Field crop: maize
Growth stage: 1
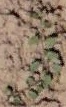
Species: convolvulus